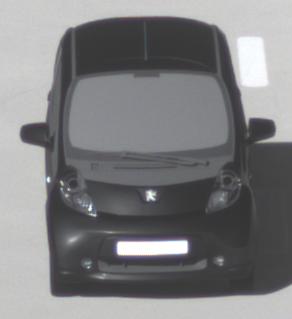
Make: Peugeot
Model: iOn
Detailed model: iOn
Model produced from: 2010/12
Model produced until: 2013/02
Doors: 5
Color: black
Road condition: dry road
Daytime: morning or afternoon
Contrast: high contrast